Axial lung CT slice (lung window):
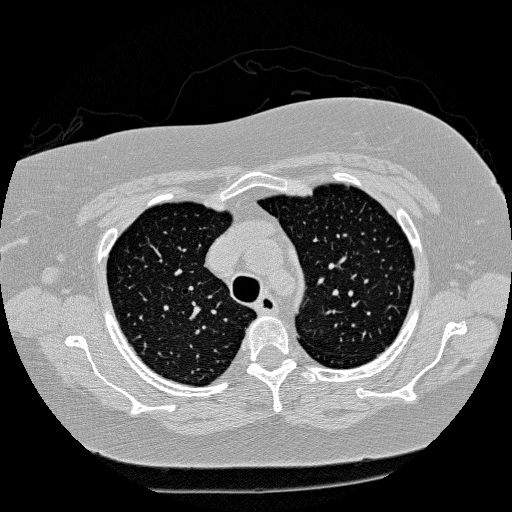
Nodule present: no